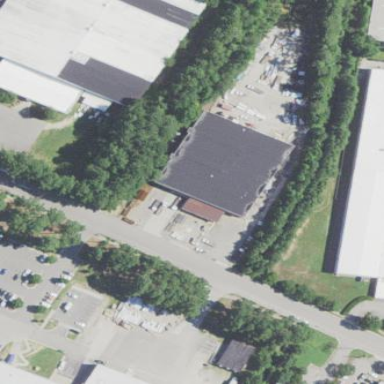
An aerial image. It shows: Commercial building.